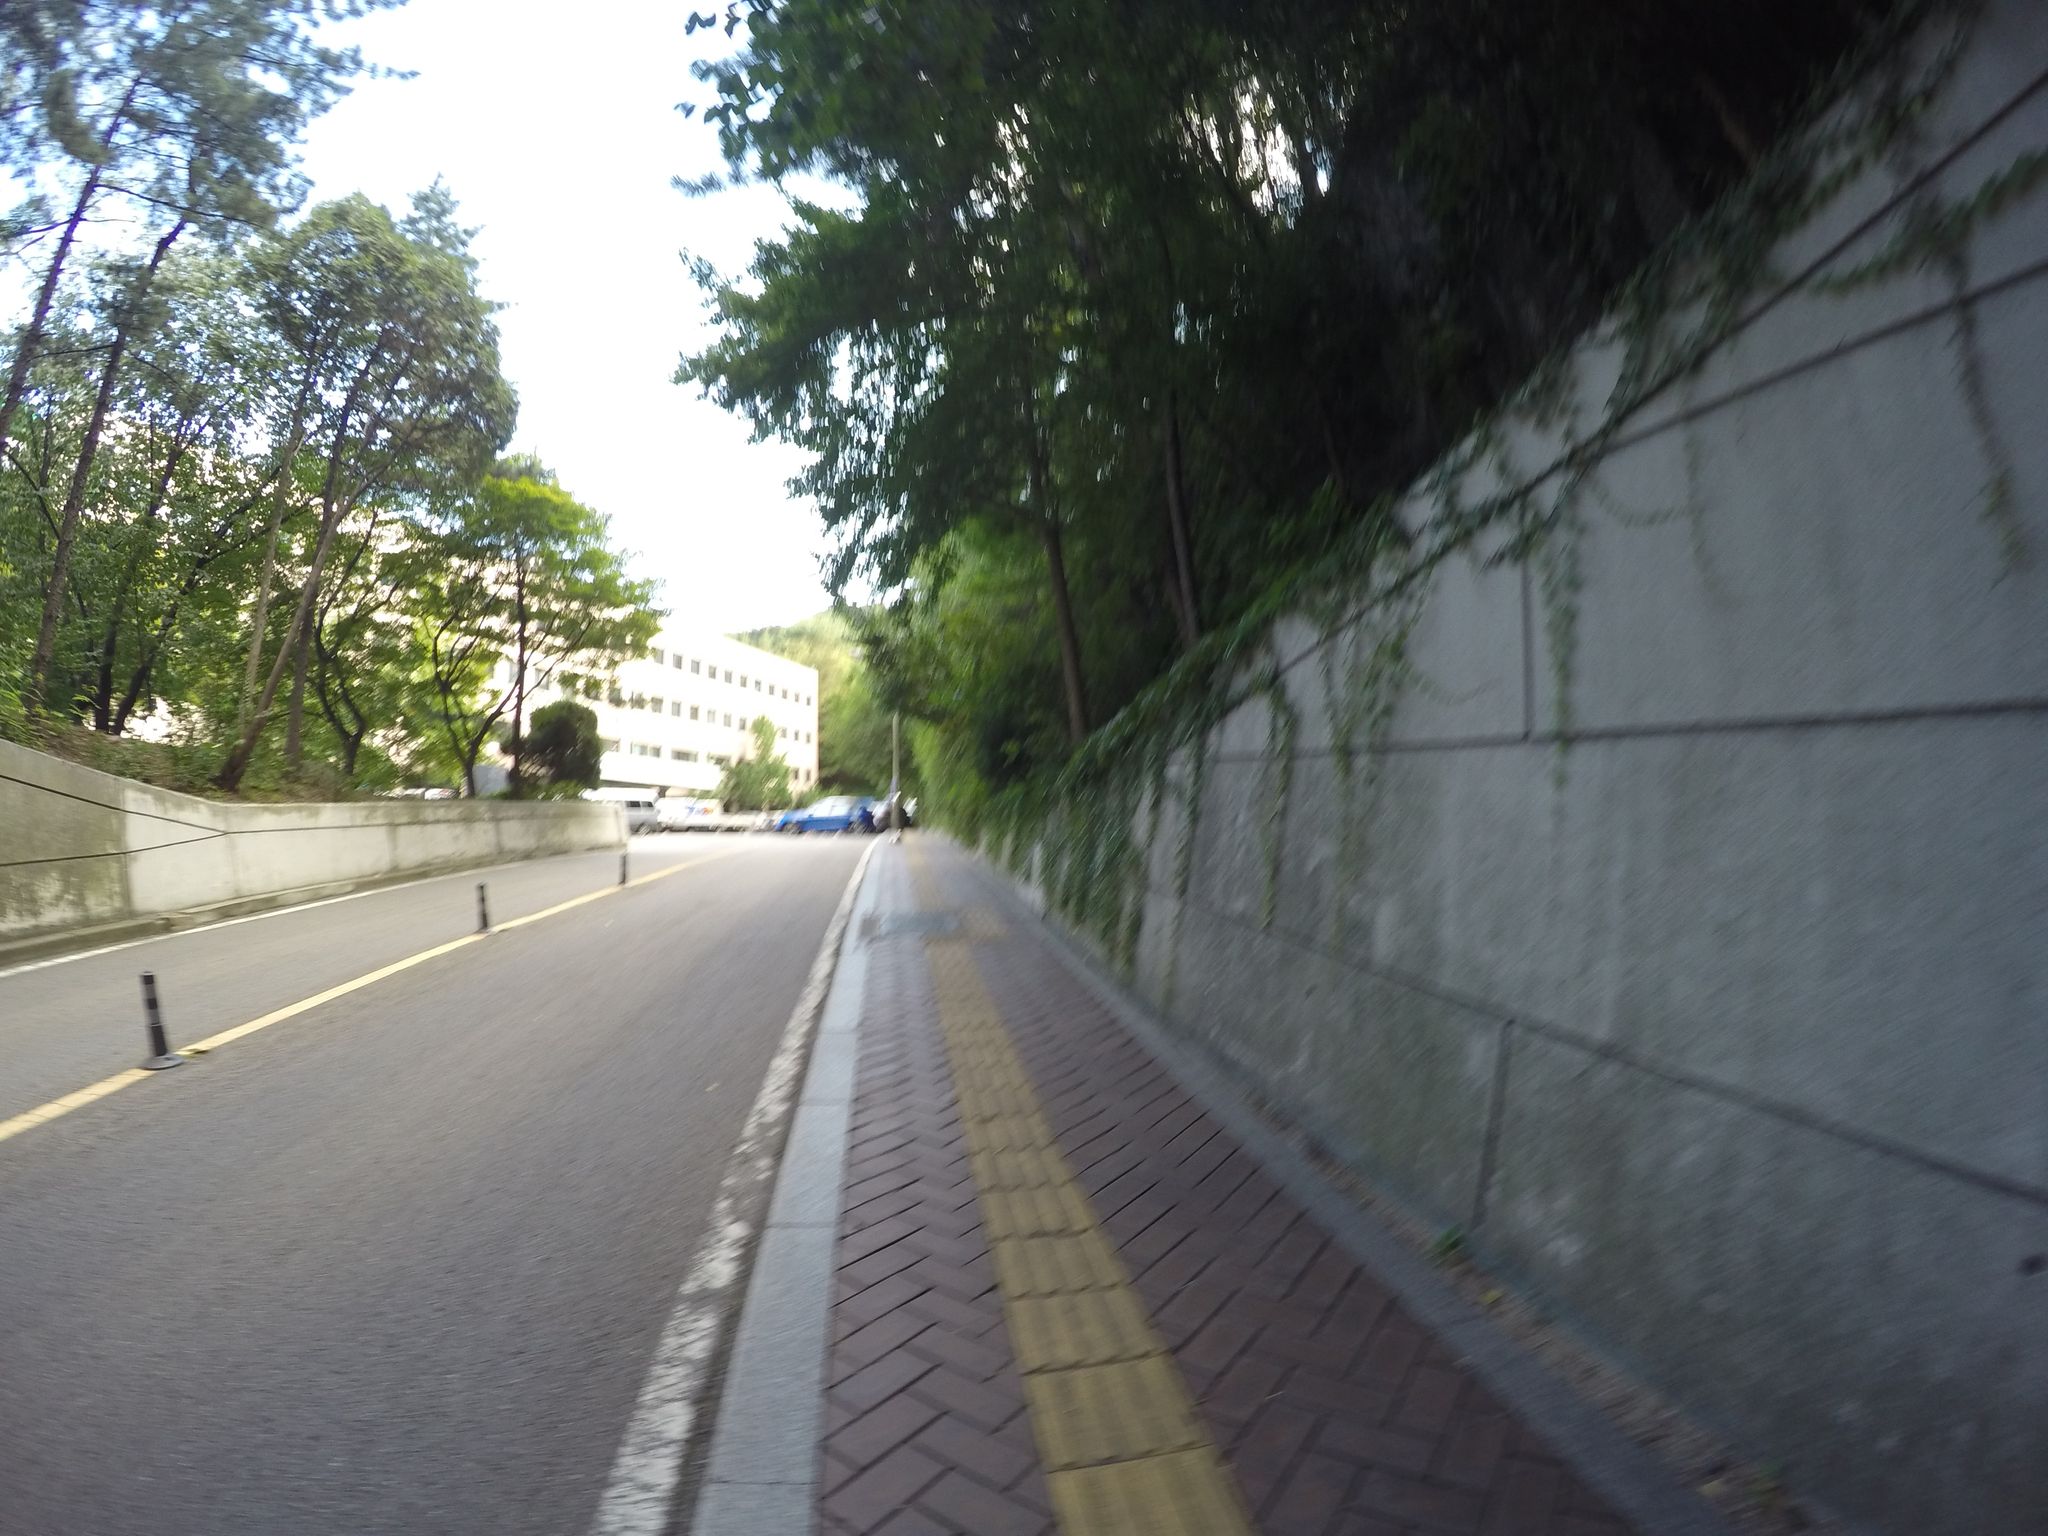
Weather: clear
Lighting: day
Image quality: good
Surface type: cycling surface
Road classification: unclassified, service, path
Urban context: urban centre
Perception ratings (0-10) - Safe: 5.01, Lively: 6.44, Beautiful: 9.4, Boring: 3.36, Depressing: 3.23, Wealthy: 5.46